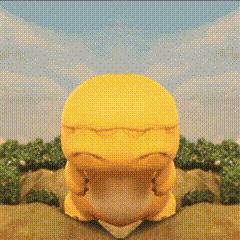
Label: nailong